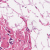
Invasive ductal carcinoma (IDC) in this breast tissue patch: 0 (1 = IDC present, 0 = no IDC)